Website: apple
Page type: customer-info-address
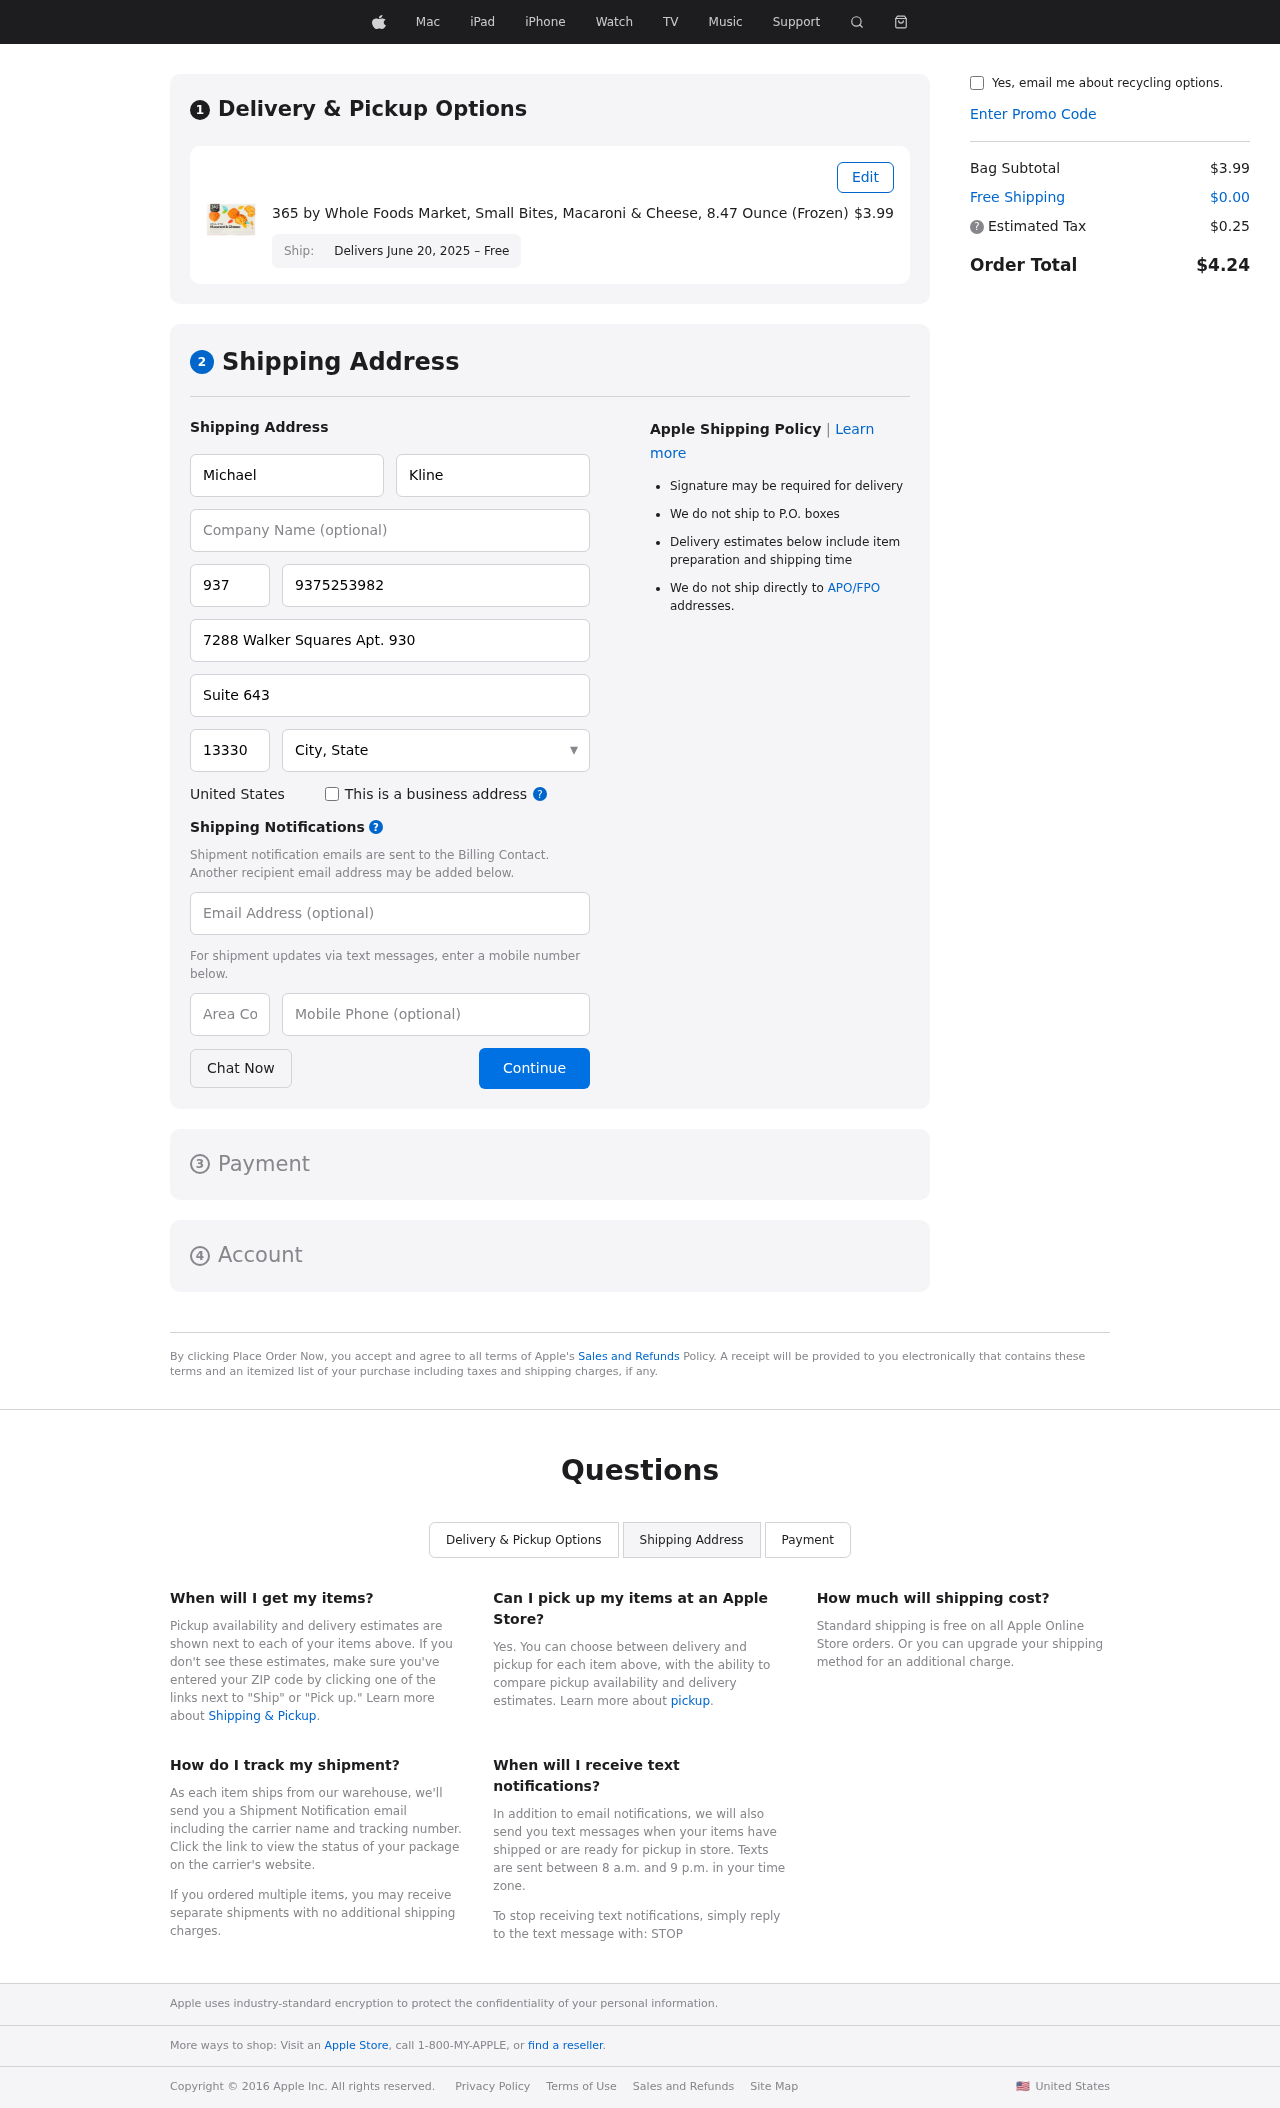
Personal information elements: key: PII_CITY_STATE
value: East Felicia, NM
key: PII_COUNTRY
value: United States
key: PII_EMAIL
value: michaelkline@hotmail.com
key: PII_FIRSTNAME
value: Michael
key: PII_LASTNAME
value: Kline
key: PII_PHONE
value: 9375253982
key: PII_PHONE_AREA
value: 937
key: PII_POSTCODE
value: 13330
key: PII_STREET
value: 7288 Walker Squares Apt. 930
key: PII_STREET2
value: Suite 643
Product elements: key: PRODUCT1_NAME
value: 365 by Whole Foods Market, Small Bites, Macaroni & Cheese, 8.47 Ounce (Frozen)
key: PRODUCT1_PRICE
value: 3.99
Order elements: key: ORDER_DELIVERY_DATE
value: Delivers June 20, 2025 – Free
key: ORDER_SUBTOTAL
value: $3.99
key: ORDER_SHIPPING_COST
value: $0.00
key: ORDER_TAX
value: $0.25
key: ORDER_TOTAL
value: $4.24